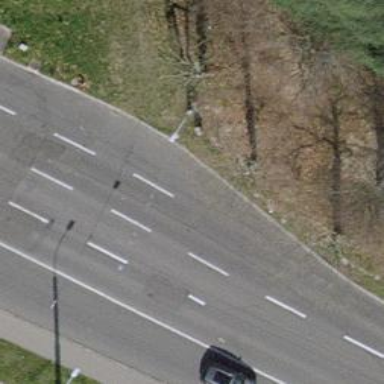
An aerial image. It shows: Secondary road with asphalt surface.